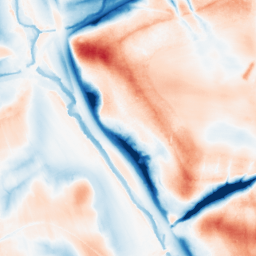
Category: trend_removal
Decomposition family: local_polynomial
Decomposition parameters: window_size: 51
degree: 1
Upsampling method: sinc_hamming
Upsampling parameters: scale: 8
kernel_size: 16
Upsampling scale: 8